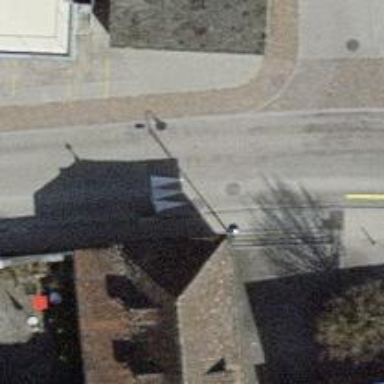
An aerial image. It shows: Traffic calming hump on the road.